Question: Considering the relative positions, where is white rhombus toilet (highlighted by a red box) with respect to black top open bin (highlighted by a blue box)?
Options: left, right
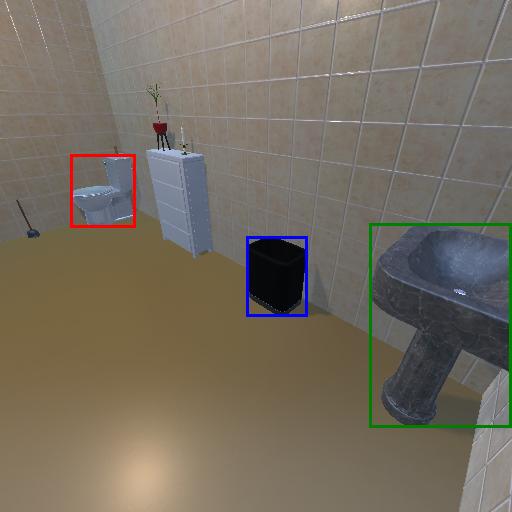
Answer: left